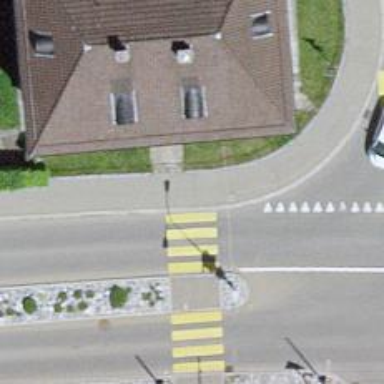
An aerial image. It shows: Kerb barrier.